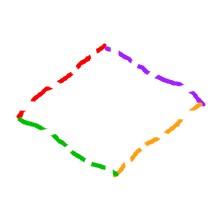
Shape: rhombus